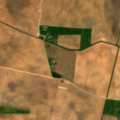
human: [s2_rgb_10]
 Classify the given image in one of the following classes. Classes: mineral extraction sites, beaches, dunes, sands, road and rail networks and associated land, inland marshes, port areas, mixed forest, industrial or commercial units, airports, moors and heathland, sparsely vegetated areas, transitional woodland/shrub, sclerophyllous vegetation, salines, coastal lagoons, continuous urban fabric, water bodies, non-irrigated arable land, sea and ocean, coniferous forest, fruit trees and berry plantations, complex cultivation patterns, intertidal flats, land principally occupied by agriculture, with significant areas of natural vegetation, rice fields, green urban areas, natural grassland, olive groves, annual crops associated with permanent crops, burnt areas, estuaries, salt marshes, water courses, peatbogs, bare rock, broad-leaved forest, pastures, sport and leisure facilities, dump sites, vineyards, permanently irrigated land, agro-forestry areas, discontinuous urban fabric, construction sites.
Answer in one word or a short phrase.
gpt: non-irrigated arable land, mixed forest